九年级 · 画法几何学
(本小题 8.0 分)

已知在 $\triangle A B C$ 中, $\angle C=90^{\circ}$.

(1)用尺规作图, 作出 $\triangle A B C$ 的内切圆, 与边 $A C, B C, A B$ 分别切于点 $D, E, F$. (保留作图痕迹);

(2)若 $B C=3, A C=4$, 求此内切圆的半径.

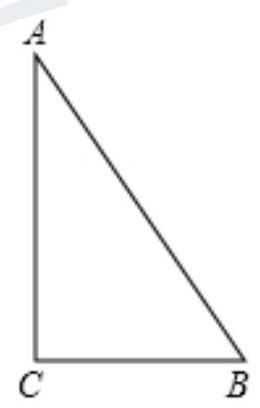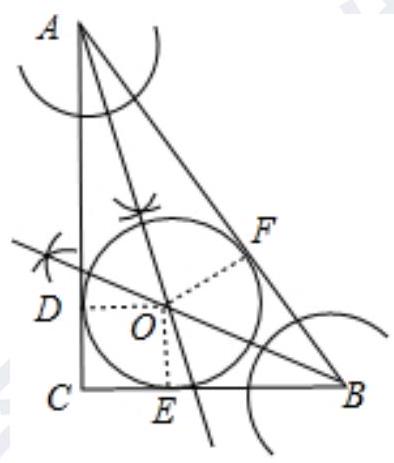
答案: (1)如图即为所求作的图形.

(2)如图: 连接 $O D 、 O E 、 O F$, 得正方形 $O D C E$,

$\triangle A B C$ 的内切圆, 与边 $A C, B C, A B$ 分别切于点 $D, E, F$,

设此内切圆的半径为 $r$,

在 $\triangle A B C$ 中, $\angle C=90^{\circ}, B C=3, A C=4, \therefore A B=5$.

$\therefore A F=A D=4-r, B F=B E=3-r, \because A F+B F=A B$,

$\therefore 4-r+3-r=5$ 解得 $r=1$.

答: 此内切圆的半径为 1 .

【解析】 (1)根据尺规作图作两个角的平分线即可找到内切圆的圆心, 进而作出三角形的内切圆; (2)根据切线长定理和勾股定理即可求解.

本题考查了尺规作图、切线的性质、三角形的内切圆与内心, 解决本题的关键是掌握切线长定理并会运用.